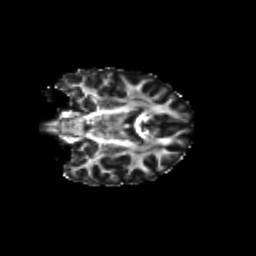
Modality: FA
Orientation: coronal
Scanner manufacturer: siemens
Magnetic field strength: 3 T
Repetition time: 9.2 s
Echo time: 0.084 s